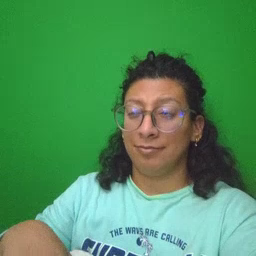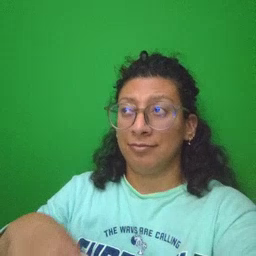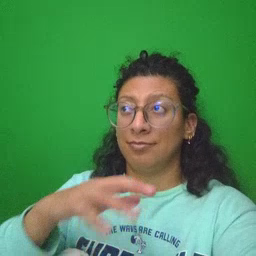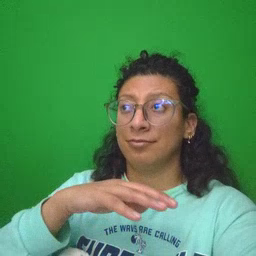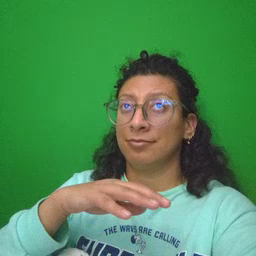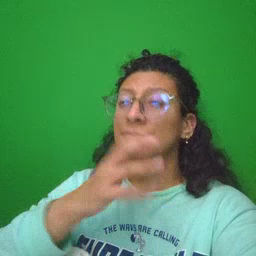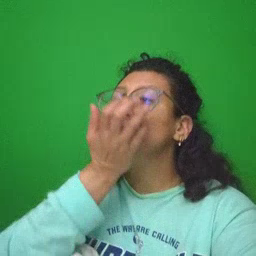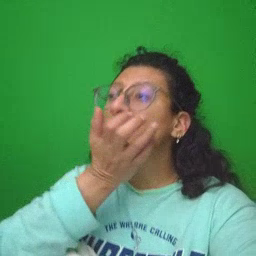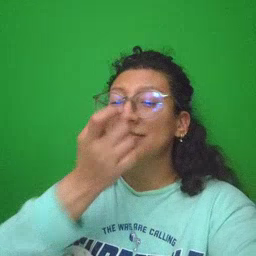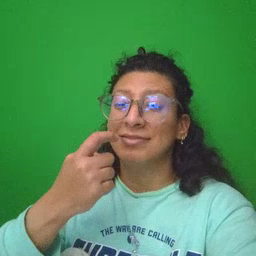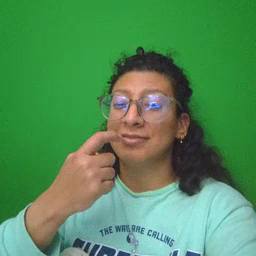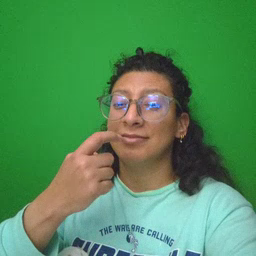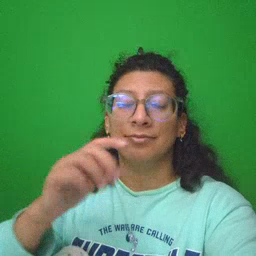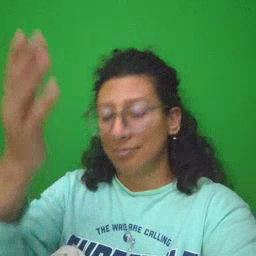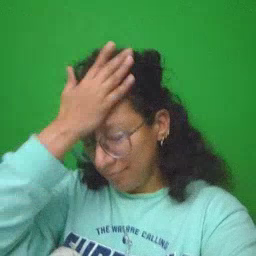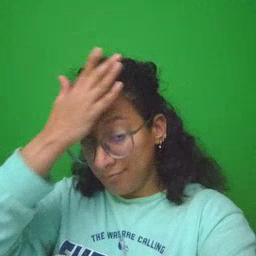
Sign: glasswindow